Aerial crown-view tile of a tropical tree (Barro Colorado Island, Panama), acquired 20250414:
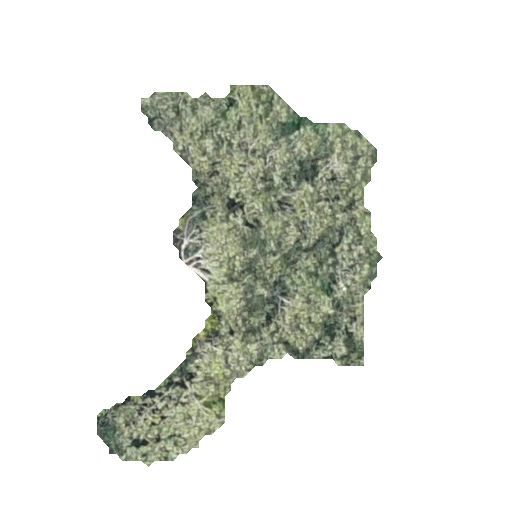
Species: Luehea seemannii
GBIF accepted scientific name: Luehea seemannii
Crown area: 82.929 m²